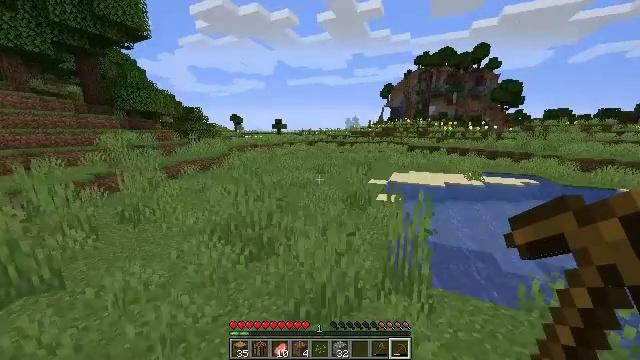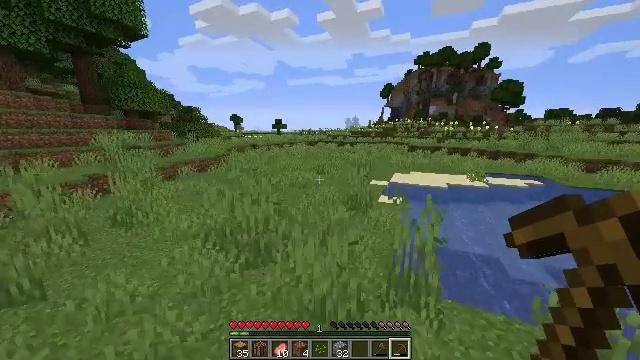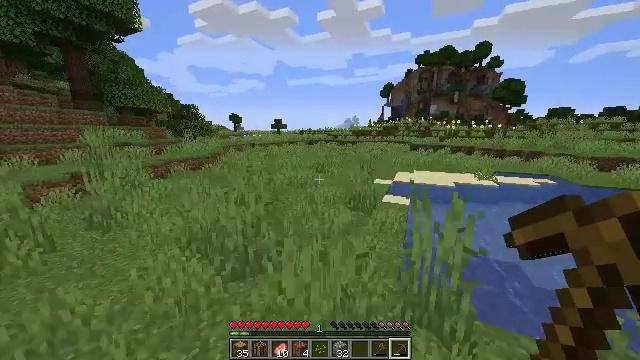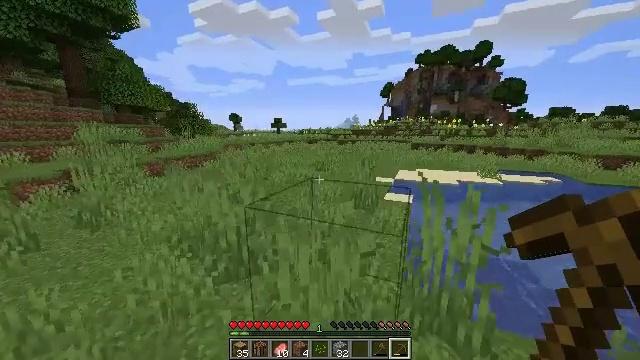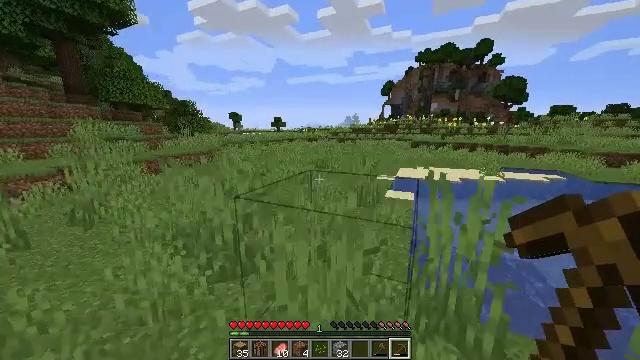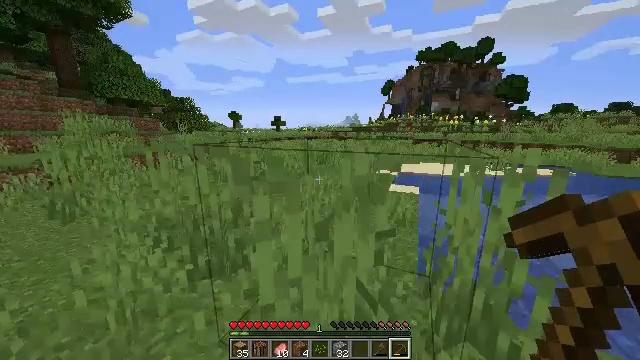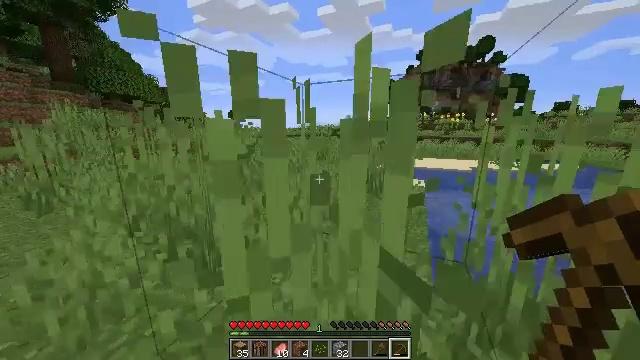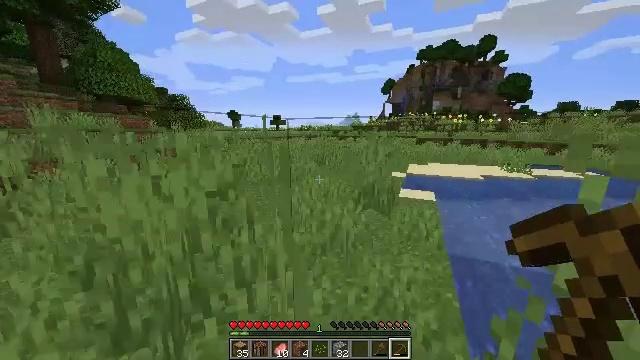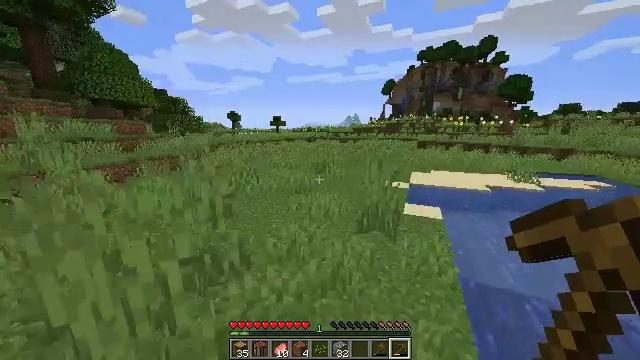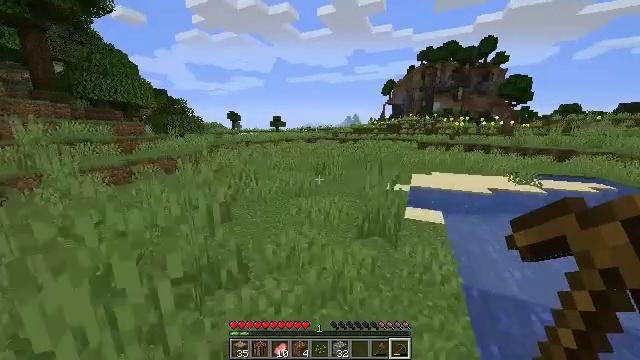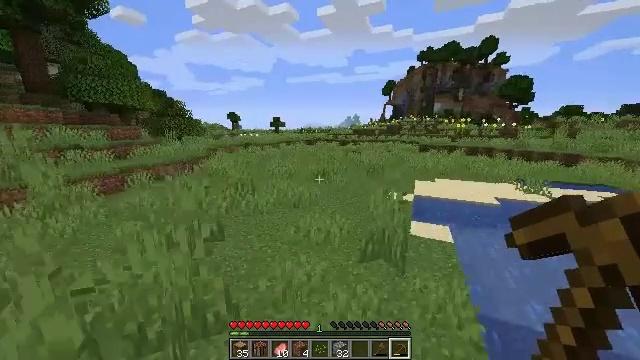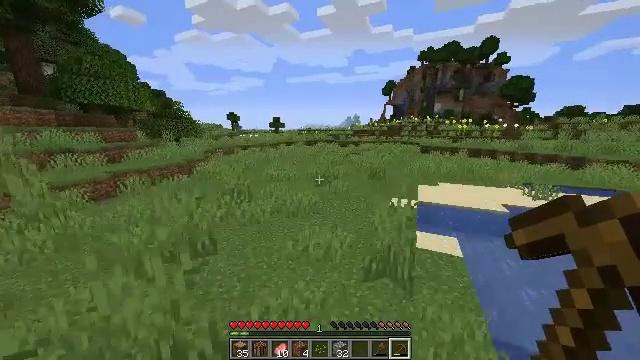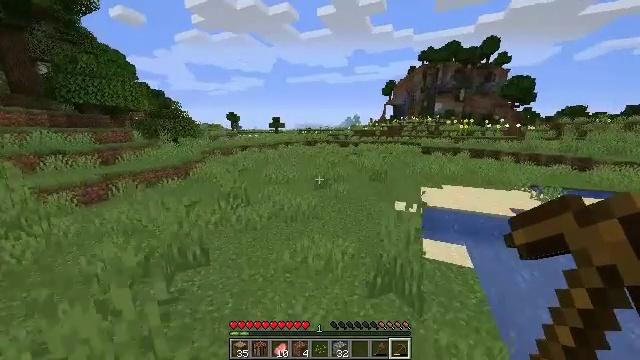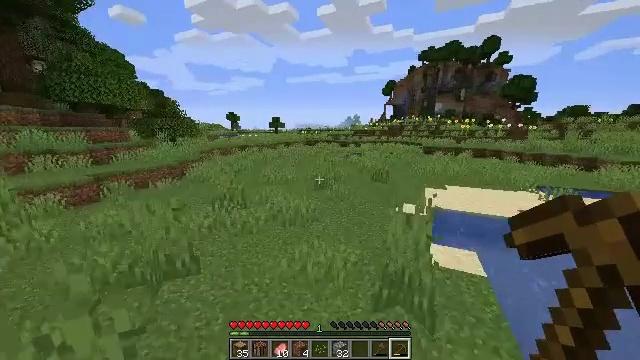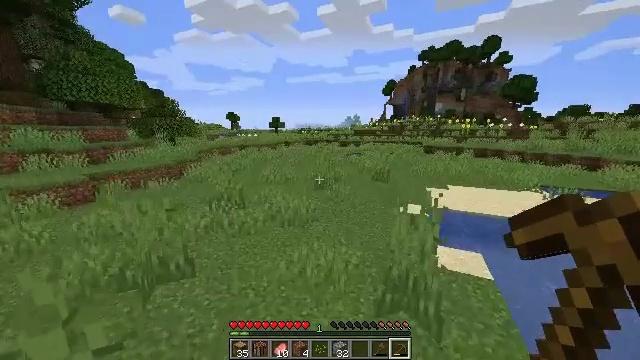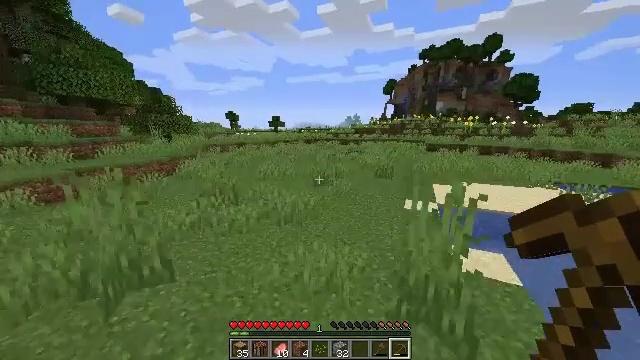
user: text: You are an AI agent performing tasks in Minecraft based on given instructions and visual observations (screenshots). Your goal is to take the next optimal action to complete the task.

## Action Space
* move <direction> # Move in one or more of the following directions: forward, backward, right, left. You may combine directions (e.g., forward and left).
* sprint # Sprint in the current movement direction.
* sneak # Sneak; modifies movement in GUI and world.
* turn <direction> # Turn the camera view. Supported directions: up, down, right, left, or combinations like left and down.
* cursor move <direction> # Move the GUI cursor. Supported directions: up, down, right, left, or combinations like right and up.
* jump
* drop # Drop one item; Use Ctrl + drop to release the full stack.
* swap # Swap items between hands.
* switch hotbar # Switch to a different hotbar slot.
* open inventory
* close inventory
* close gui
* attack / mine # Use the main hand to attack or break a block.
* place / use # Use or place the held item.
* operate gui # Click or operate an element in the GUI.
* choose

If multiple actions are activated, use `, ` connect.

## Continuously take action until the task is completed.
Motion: motion action
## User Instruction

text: Hunt animals.
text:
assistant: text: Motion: move forward, jump
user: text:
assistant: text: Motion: move forward, jump
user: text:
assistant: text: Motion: move forward, jump
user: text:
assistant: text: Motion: move forward, jump
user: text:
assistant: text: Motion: move forward, jump
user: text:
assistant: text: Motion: move forward, jump
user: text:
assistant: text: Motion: move forward, jump
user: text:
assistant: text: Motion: move forward, jump
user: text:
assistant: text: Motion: move forward, jump
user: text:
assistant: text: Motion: move forward, jump
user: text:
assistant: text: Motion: move forward, jump
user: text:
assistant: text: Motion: move forward, jump
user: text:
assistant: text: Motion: move forward, jump
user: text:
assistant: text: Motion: move forward, jump
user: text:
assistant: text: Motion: move forward, jump
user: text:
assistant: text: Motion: move forward, jump
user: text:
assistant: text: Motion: move forward, jump
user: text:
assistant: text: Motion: move forward, jump
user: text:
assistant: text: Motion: move forward, jump
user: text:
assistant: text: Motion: move forward, jump
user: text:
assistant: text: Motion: move forward, jump
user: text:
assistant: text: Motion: move forward, jump
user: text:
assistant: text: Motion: move forward, jump
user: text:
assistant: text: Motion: move forward, jump
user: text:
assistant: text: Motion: move forward, jump
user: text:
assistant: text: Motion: move forward, jump
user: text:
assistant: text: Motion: move forward, jump
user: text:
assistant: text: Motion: move forward, jump
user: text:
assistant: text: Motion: move forward, jump
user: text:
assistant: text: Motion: move forward, jump